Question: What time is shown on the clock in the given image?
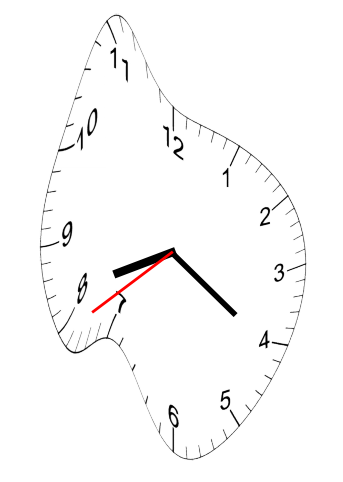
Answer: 08:20:39